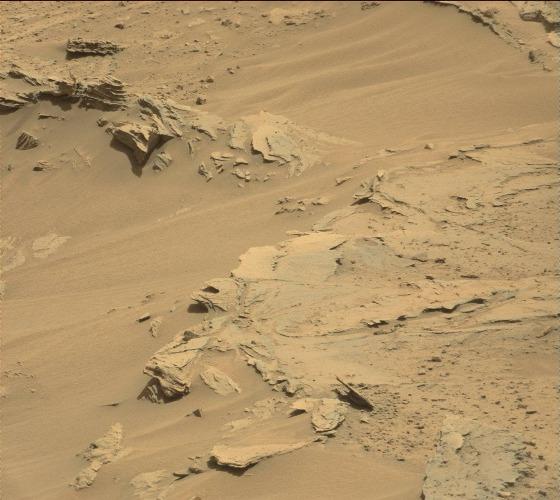
Terrain classes present: Bedrock, Gravel / Sand / Soil, Rock, Shadow